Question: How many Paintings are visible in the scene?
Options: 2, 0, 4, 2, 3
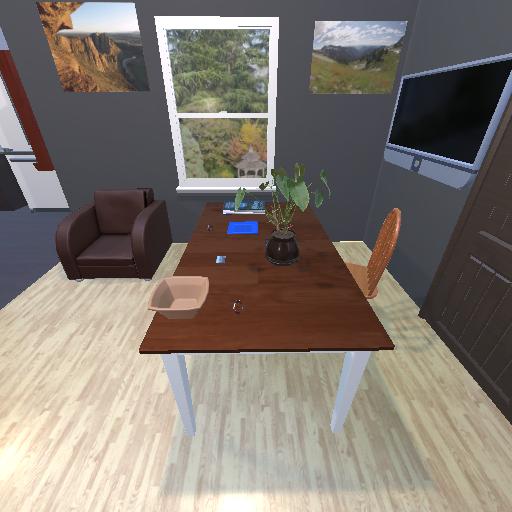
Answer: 2